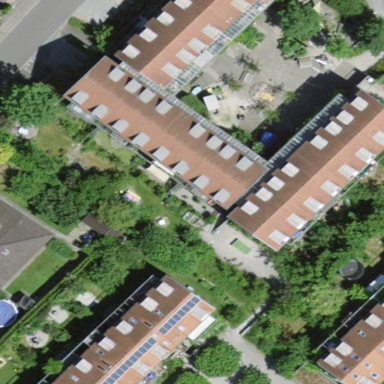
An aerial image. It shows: Residential building.